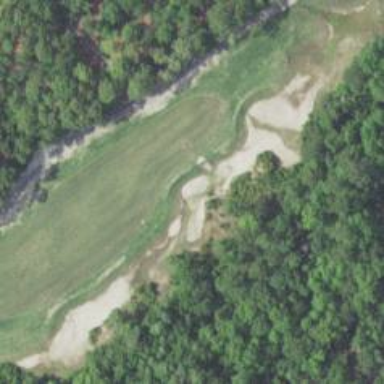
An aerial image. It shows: Golf bunker.